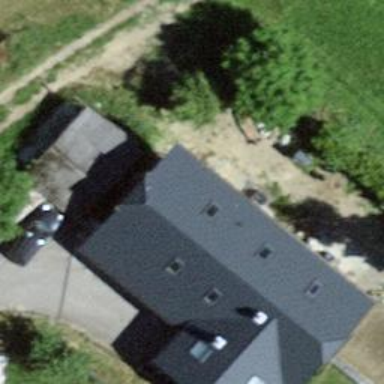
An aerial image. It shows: Farm building.